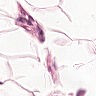
Metastatic tissue present: no